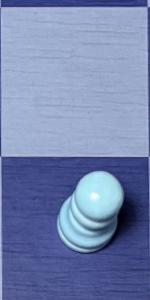
Label: Pawn_White